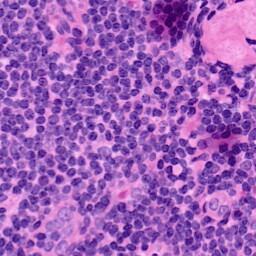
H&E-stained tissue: LymphNode